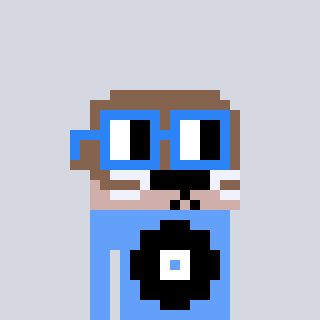
a pixel art character with square blue glasses, a otter-shaped head and a blue-colored body on a cool background